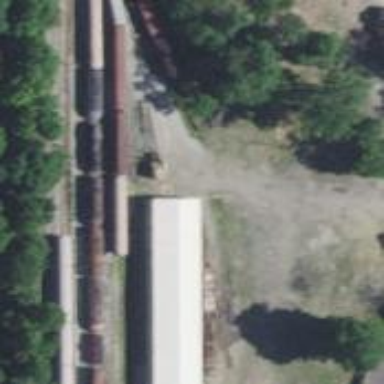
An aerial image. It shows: Preserved railway.